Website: crate-barrel
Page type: receipt
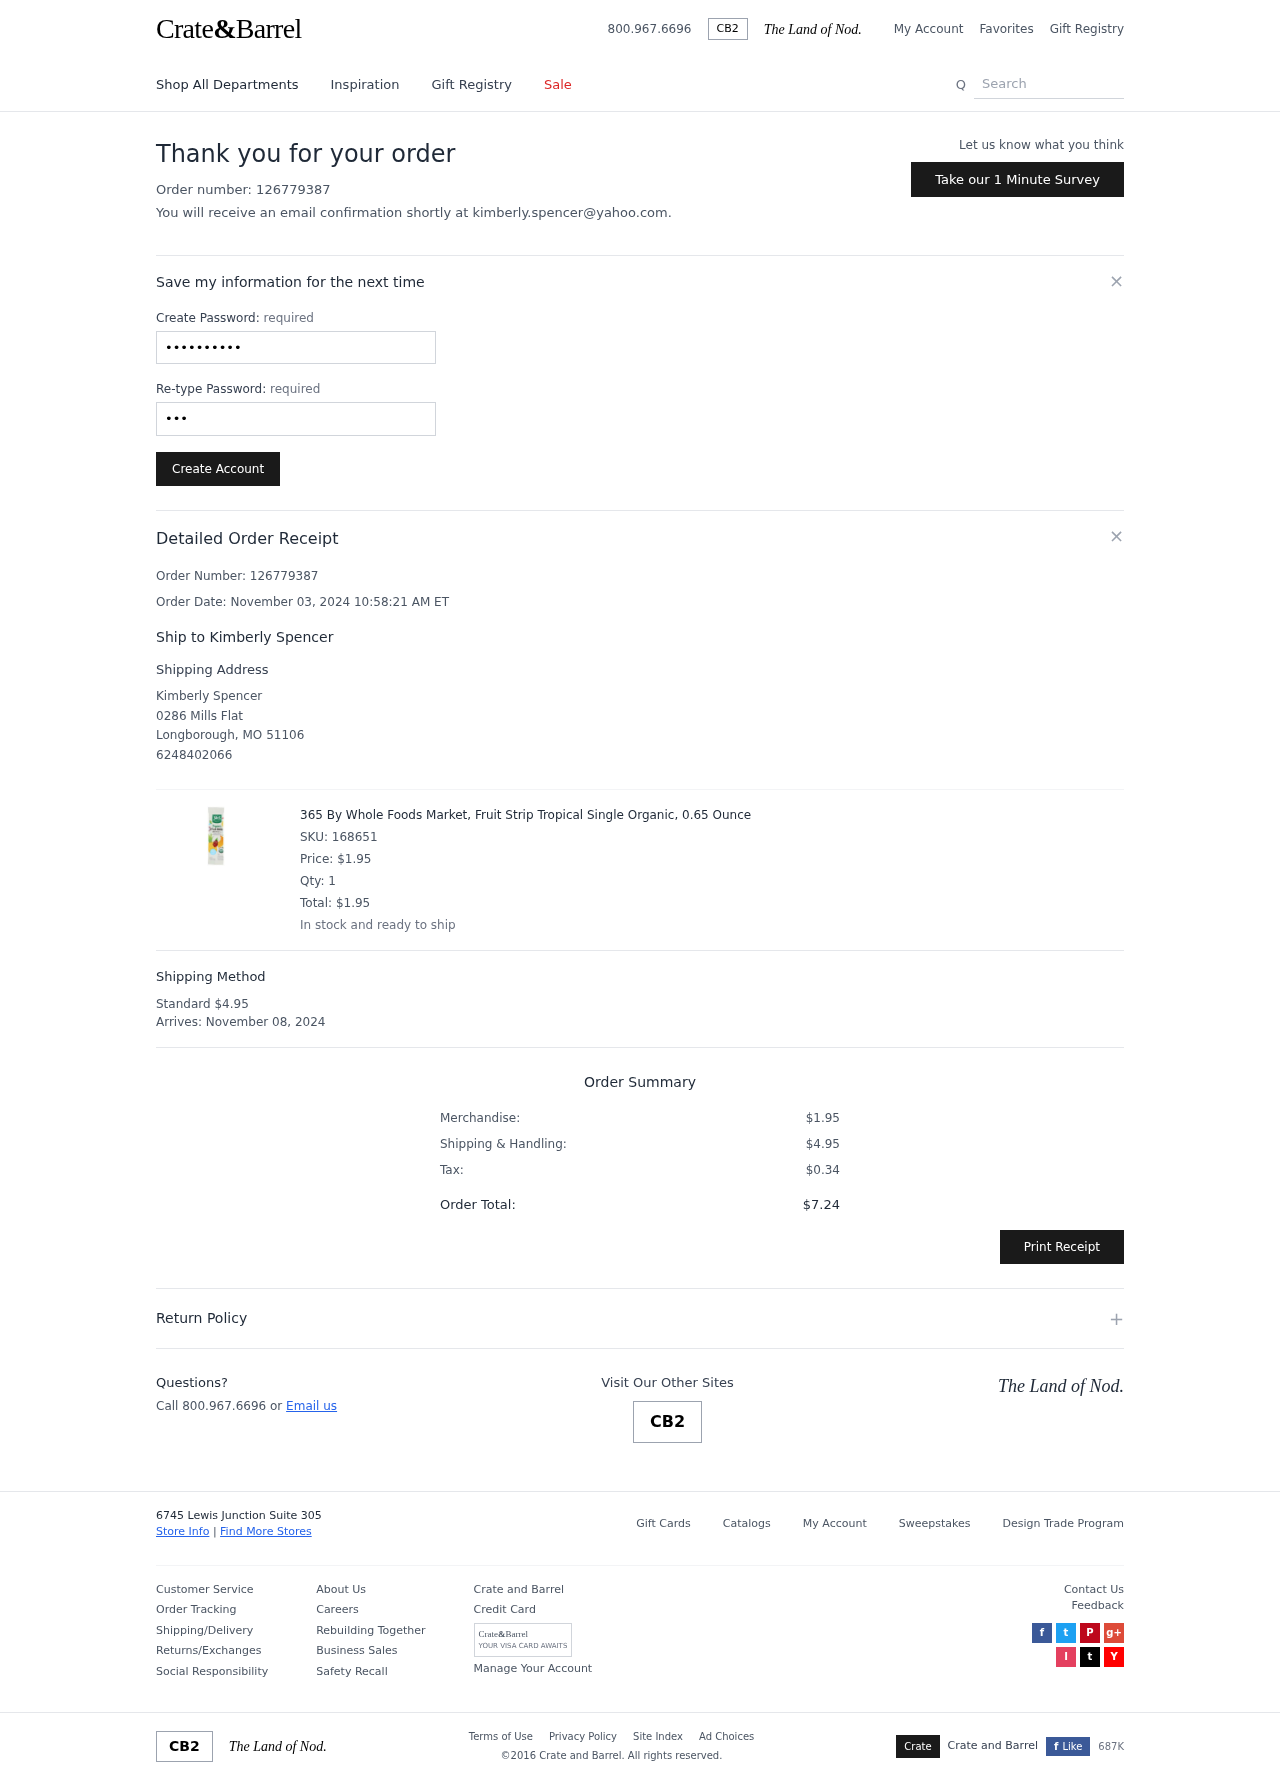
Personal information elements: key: PII_CITY
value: Longborough
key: PII_EMAIL
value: kimberly.spencer@yahoo.com
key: PII_FULLNAME
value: Kimberly Spencer
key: PII_FULLNAME
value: Ship to Kimberly Spencer
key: PII_PHONE
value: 6248402066
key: PII_POSTCODE
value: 51106
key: PII_STATE_ABBR
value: MO
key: PII_STREET
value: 0286 Mills Flat
Product elements: key: PRODUCT1_NAME
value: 365 By Whole Foods Market, Fruit Strip Tropical Single Organic, 0.65 Ounce
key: PRODUCT1_PRICE
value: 1.95
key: PRODUCT1_QUANTITY
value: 1
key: PRODUCT1_SKU
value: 168651
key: PRODUCT1_TOTAL
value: $1.95
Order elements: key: ORDER_ID
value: Order Number: 126779387
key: ORDER_ID
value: Order number: 126779387
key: ORDER_DATE
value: Order Date: November 03, 2024 10:58:21 AM ET
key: ORDER_SHIPPING_COST
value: $4.95
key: ORDER_DELIVERY_DATE
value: November 08, 2024
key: ORDER_SUBTOTAL
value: $1.95
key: ORDER_TAX
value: $0.34
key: ORDER_TOTAL
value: $7.24
Search elements: key: HEADER_SEARCH
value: Search